Field crop: maize
Growth stage: 1
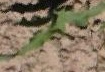
Species: maize